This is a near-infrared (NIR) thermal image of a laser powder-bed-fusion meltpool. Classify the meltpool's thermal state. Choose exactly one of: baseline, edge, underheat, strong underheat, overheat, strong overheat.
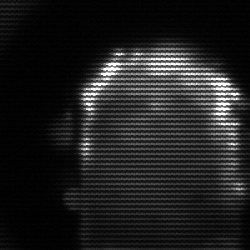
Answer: baseline